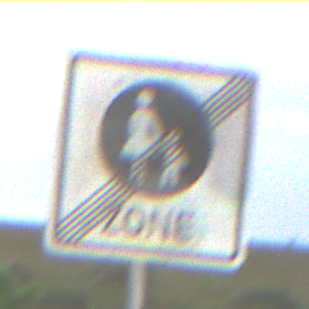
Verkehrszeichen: EndeFussgaengerzone
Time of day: Night
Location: Outdoor (Nature)
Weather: Overcast
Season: NotSpecified
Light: Artificial